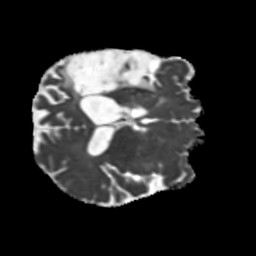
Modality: MD
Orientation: axial
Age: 47
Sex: male
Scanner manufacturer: siemens
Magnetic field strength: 3 T
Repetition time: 5.25 s
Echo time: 0.08 s